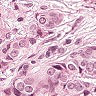
Metastatic tissue present: yes